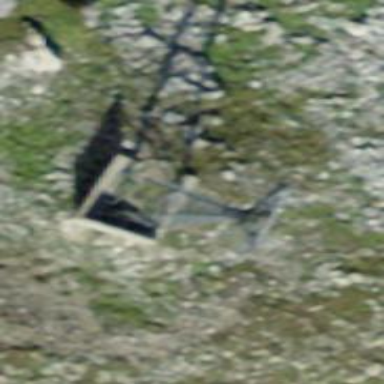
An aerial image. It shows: Pylon used for aerialway.